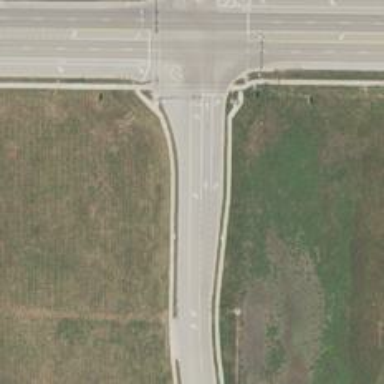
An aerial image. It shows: Road with left marking.